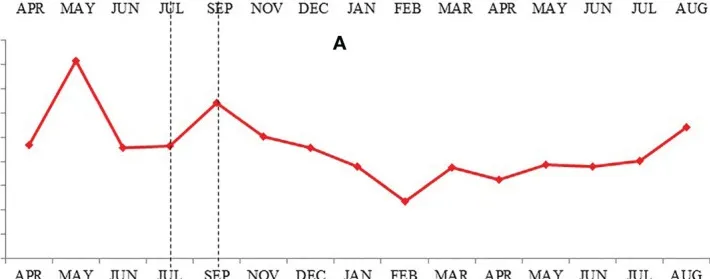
Platelet-lymphocyte ratio. During treatment.
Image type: pathology (masson_trichrome)